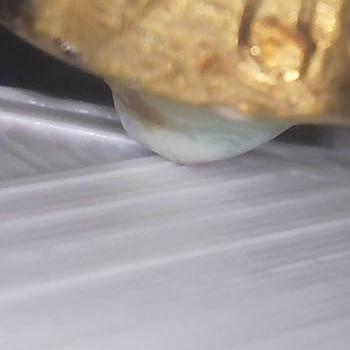
Flow rate: 52%